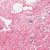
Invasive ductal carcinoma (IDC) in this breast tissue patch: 0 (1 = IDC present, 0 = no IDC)